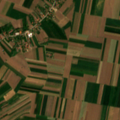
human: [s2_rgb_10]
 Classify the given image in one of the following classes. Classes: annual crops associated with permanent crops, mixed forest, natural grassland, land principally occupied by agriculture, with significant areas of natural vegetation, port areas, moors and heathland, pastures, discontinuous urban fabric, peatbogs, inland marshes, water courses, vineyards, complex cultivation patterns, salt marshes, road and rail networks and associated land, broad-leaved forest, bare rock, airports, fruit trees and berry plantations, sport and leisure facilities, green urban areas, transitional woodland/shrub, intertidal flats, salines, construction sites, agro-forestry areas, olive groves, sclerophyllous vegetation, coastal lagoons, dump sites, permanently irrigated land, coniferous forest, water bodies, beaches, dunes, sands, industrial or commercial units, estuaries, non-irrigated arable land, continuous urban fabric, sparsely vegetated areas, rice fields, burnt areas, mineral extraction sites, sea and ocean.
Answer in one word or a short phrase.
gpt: discontinuous urban fabric, non-irrigated arable land